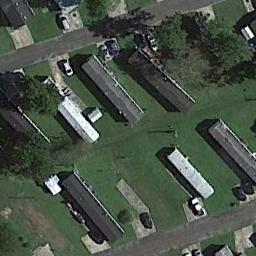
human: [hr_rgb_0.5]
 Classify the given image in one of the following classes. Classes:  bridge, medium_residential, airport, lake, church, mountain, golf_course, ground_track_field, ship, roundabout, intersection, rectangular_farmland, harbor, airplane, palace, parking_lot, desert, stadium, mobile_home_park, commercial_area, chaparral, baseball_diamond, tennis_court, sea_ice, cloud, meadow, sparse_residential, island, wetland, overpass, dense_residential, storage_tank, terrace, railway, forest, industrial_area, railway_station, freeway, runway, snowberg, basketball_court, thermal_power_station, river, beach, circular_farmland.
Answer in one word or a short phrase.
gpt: mobile_home_park